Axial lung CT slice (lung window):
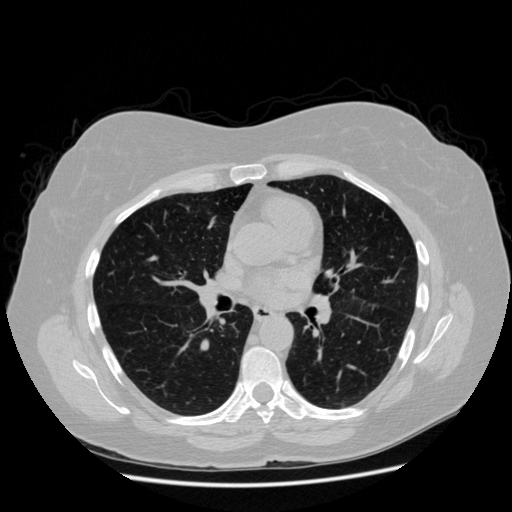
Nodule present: no